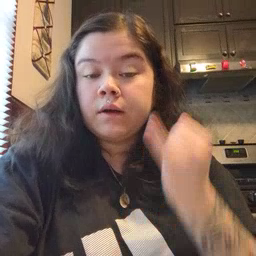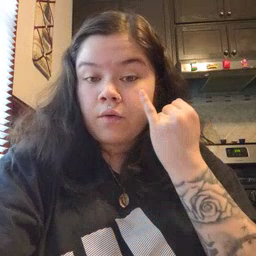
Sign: if